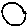
Label: circle